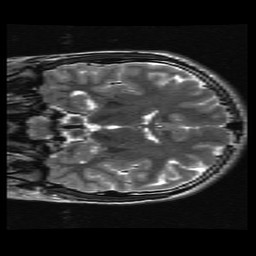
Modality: T2w
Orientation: coronal
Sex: male
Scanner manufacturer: ge
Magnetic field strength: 3 T
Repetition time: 5 s
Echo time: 0.1015 s